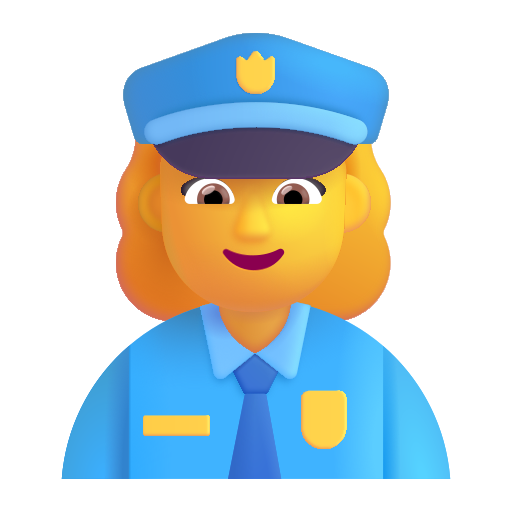
woman police officer color default